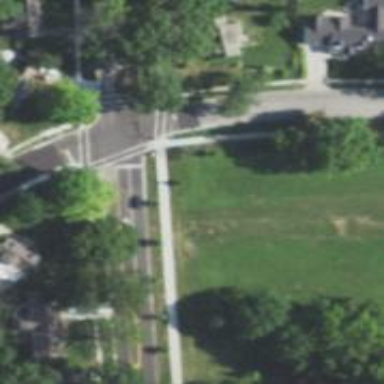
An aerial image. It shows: Solid crossing edge road marking.